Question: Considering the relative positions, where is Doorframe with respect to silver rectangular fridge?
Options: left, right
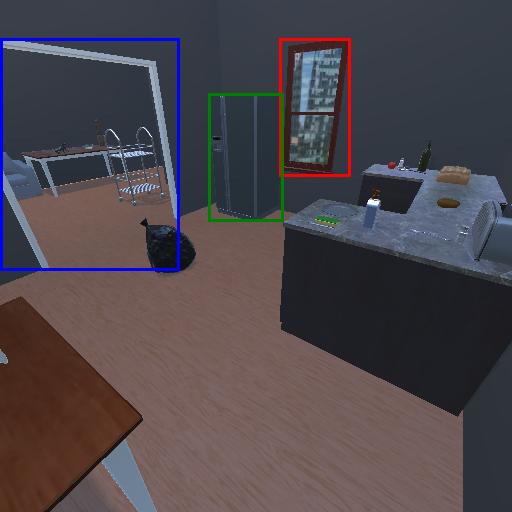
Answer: left